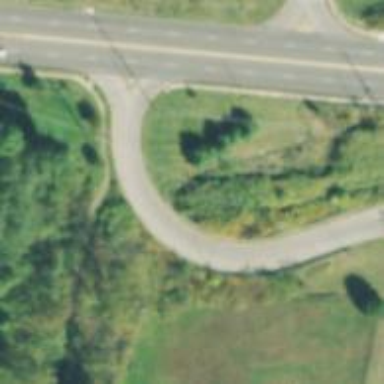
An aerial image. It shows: Secondary link road.